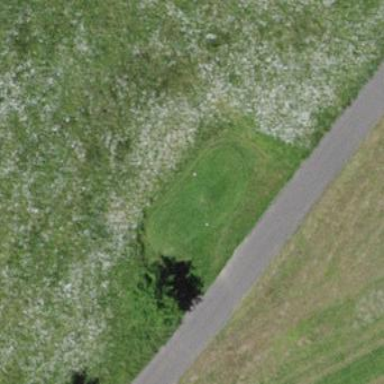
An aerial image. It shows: Golf tee.